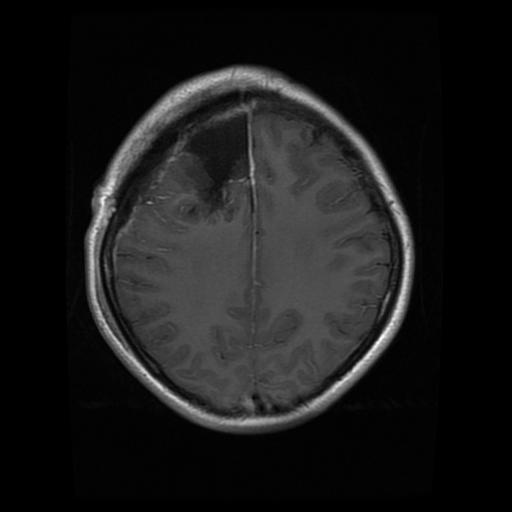
Label: glioma